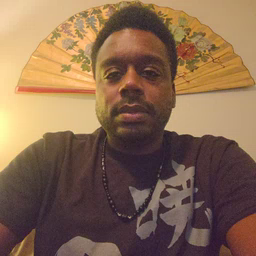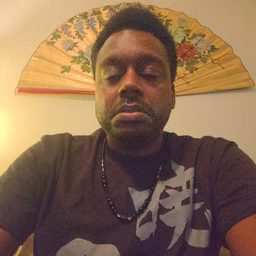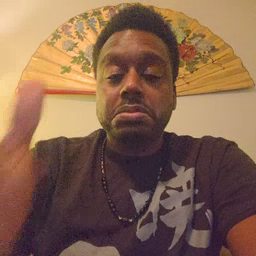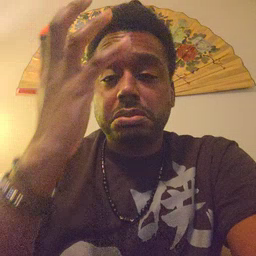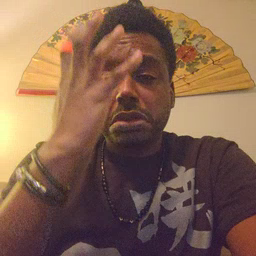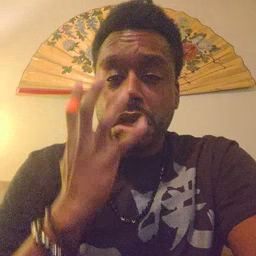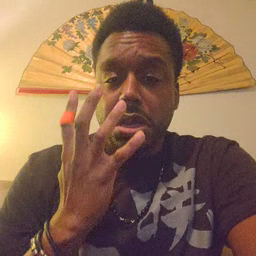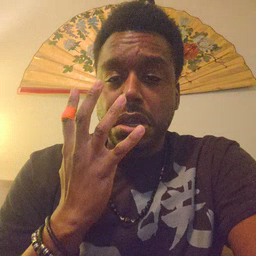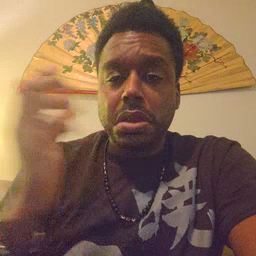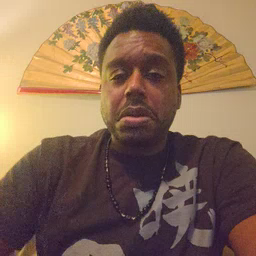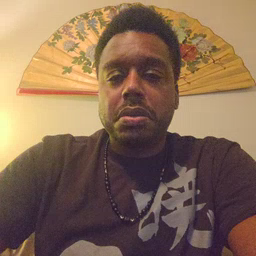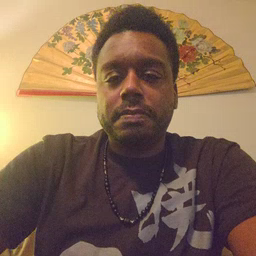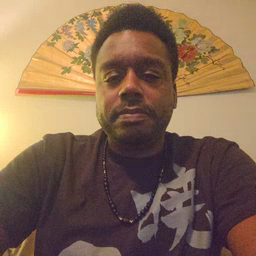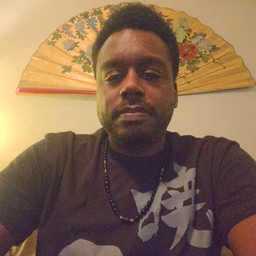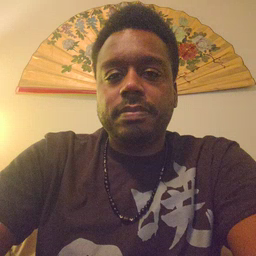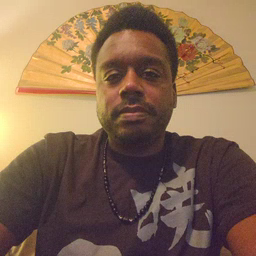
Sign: sad